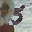
Label: 5